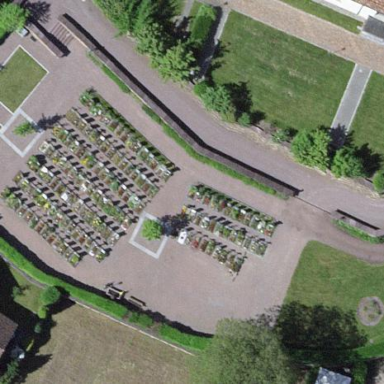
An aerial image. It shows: Grave yard.